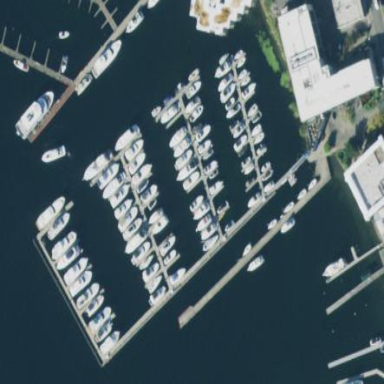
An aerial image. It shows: Marina area for leisure land.